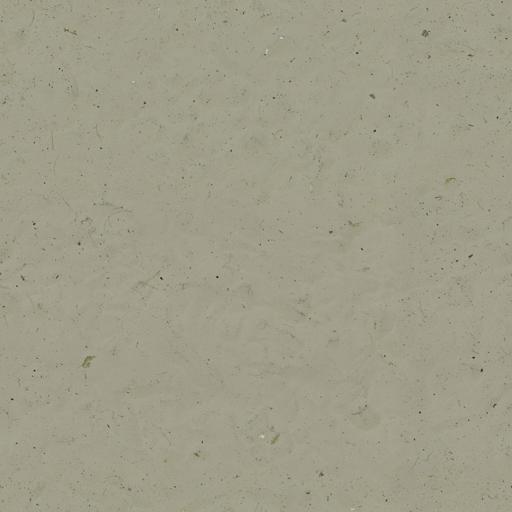
Tags: beach dirt dirty ground sand white